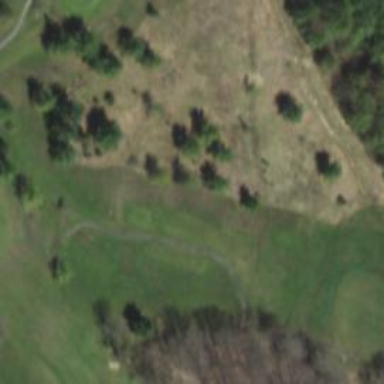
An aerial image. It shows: Grassy area designated as golf tee.